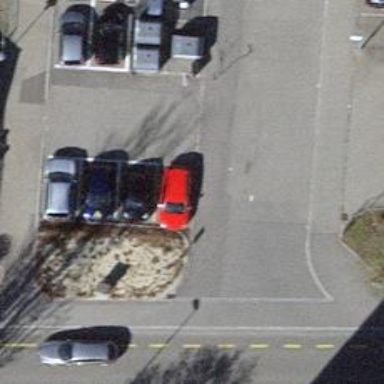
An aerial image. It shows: Car-sharing service available at this location.